Question: I Recently began learning ASP.net / SQL. I Installed Sql Server 2008R2 Express Edition; and Visual Web Designer 2008 Express Edition. I recently tried to create a login page and was unsuccessful; any help would be appreciated. I tried by taking the following steps:
-Create New WebSite-Go to design view -Drag "login status" into design view; Drag "Login" control onto design view as well; -In Web.config I changed the authentication to "forms" (didnt add anything else) -Run the page without debug / Type in any information in the login to have a "ASPNETDB.MDF" file automatically created into my "app_data" folder;
and i receive the error below.
Note: Sql Server has "allow Remote connections" enabled, In configuration manager i enabled tcp/ip and "pipes" (these were measures i took after the fact that i couldnt get the DB auto created.) I Have tried "connecting databases" to my visual web designer program. Also worth noting that When connecting databases i use .\ or localhost\ no istance name because this is the only way V.W.Designer detects my databases.

The stack trace you cant see in the picture is as follow:
> [SqlException (0x80131904): A network-related or instance-specific error occurred while establishing a connection to SQL Server. The server was not found or was not accessible. Verify that the instance name is correct and that SQL Server is configured to allow remote connections. (provider: SQL Network Interfaces, error: 26 - Error Locating Server/Instance Specified)]
System.Data.SqlClient.SqlInternalConnection.OnError(SqlException exception, Boolean breakConnection) +<PHONE>
System.Data.SqlClient.TdsParser.ThrowExceptionAndWarning(TdsParserStateObject stateObj) +194
System.Data.SqlClient.TdsParser.Connect(ServerInfo serverInfo, SqlInternalConnectionTds connHandler, Boolean ignoreSniOpenTimeout, Int64 timerExpire, Boolean encrypt, Boolean trustServerCert, Boolean integratedSecurity, SqlConnection owningObject) +<PHONE>
System.Data.SqlClient.SqlInternalConnectionTds.AttemptOneLogin(ServerInfo serverInfo, String newPassword, Boolean ignoreSniOpenTimeout, Int64 timerExpire, SqlConnection owningObject) +90
System.Data.SqlClient.SqlInternalConnectionTds.LoginNoFailover(String host, String newPassword, Boolean redirectedUserInstance, SqlConnection owningObject, SqlConnectionString connectionOptions, Int64 timerStart) +376
System.Data.SqlClient.SqlInternalConnectionTds.OpenLoginEnlist(SqlConnection owningObject, SqlConnectionString connectionOptions, String newPassword, Boolean redirectedUserInstance) +221
System.Data.SqlClient.SqlInternalConnectionTds..ctor(DbConnectionPoolIdentity identity, SqlConnectionString connectionOptions, Object providerInfo, String newPassword, SqlConnection owningObject, Boolean redirectedUserInstance) +189
System.Data.SqlClient.SqlConnectionFactory.CreateConnection(DbConnectionOptions options, Object poolGroupProviderInfo, DbConnectionPool pool, DbConnection owningConnection) +<PHONE>
System.Data.ProviderBase.DbConnectionFactory.CreateNonPooledConnection(DbConnection owningConnection, DbConnectionPoolGroup poolGroup) +29
System.Data.ProviderBase.DbConnectionFactory.GetConnection(DbConnection owningConnection) +<PHONE>
System.Data.ProviderBase.DbConnectionClosed.OpenConnection(DbConnection outerConnection, DbConnectionFactory connectionFactory) +117
System.Data.SqlClient.SqlConnection.Open() +122
System.Web.Management.SqlServices.GetSqlConnection(String server, String user, String password, Boolean trusted, String connectionString) +82[HttpException (0x80004005): Unable to connect to SQL Server database.]
System.Web.Management.SqlServices.GetSqlConnection(String server, String user, String password, Boolean trusted, String connectionString) +137
System.Web.Management.SqlServices.SetupApplicationServices(String server, String user, String password, Boolean trusted, String connectionString, String database, String dbFileName, SqlFeatures features, Boolean install) +94
System.Web.Management.SqlServices.Install(String database, String dbFileName, String connectionString) +25
System.Web.DataAccess.SqlConnectionHelper.CreateMdfFile(String fullFileName, String dataDir, String connectionString) +395
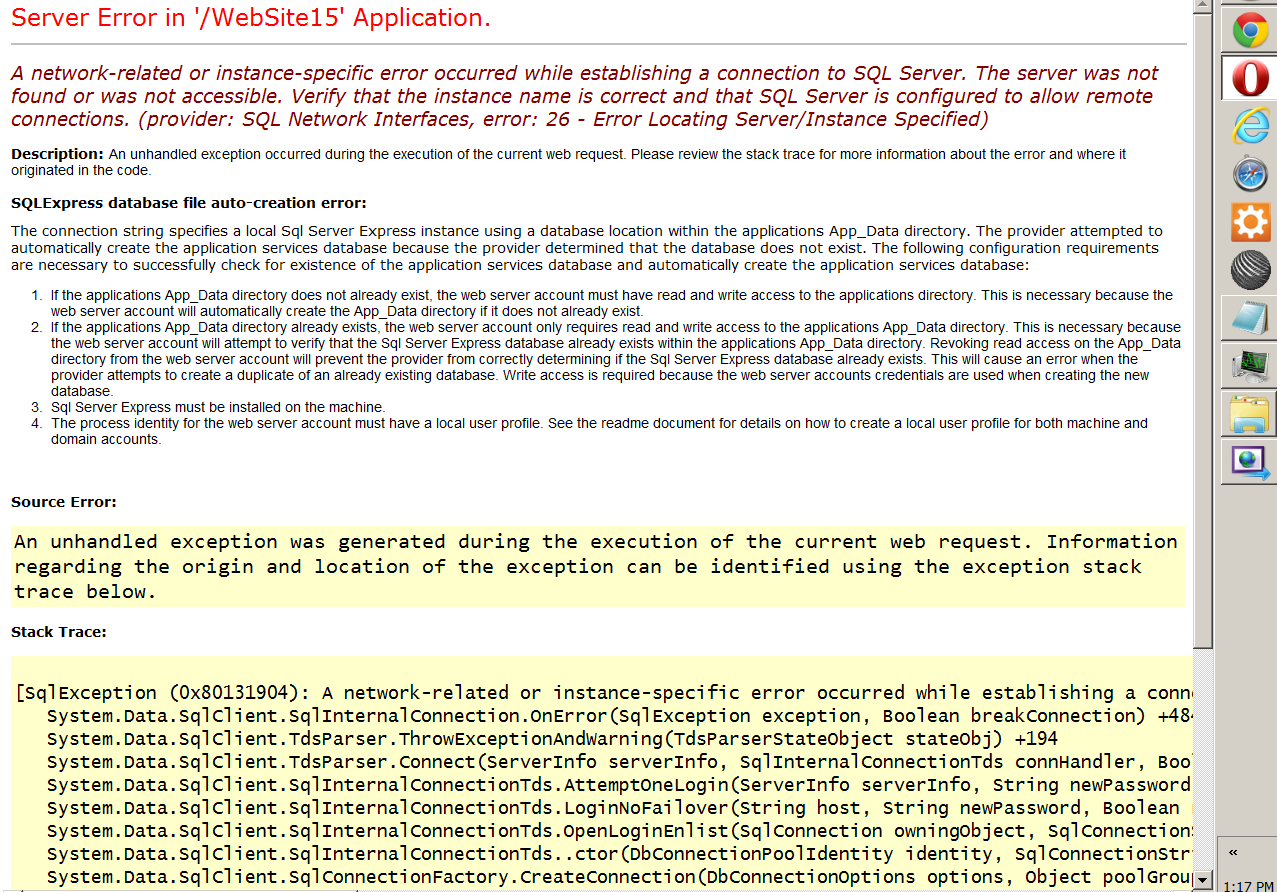
Answer: I Was able to get it working! Things worth mentioning / thinking about if your debugging the same issue.
When connecting to databases i would have to use Localhost\ As opposed to an instance.
If you do as well and cannot connect properly and have the error listed above then install a named instance (install sql server and when you get to the Instance menu, dont use "default" use a named instance - i used SQLExpress)
I also changed the fact that before i would use only "windows authentication" for logging on to my server and when i re-installed i allowed "Mixed" instead.
Those were the only changes i made that actually allowed my Database to be automatically created the way i needed it to.
also in web.config change the authentication section to "Forms" instead of "Window.
also be sure that your visual web developer has the correct SQL instance in visual web developer (i used 2008) go to - Tools -> options -> Click the show all settings box at the bottom left -> database tools -> Data connections -> SQL Server instance should have the Same name as the instance you installed prior.
These should handle the error 26 you get when trying to use a login page for the first time.
Other helpful links were posted in this page: <URL>